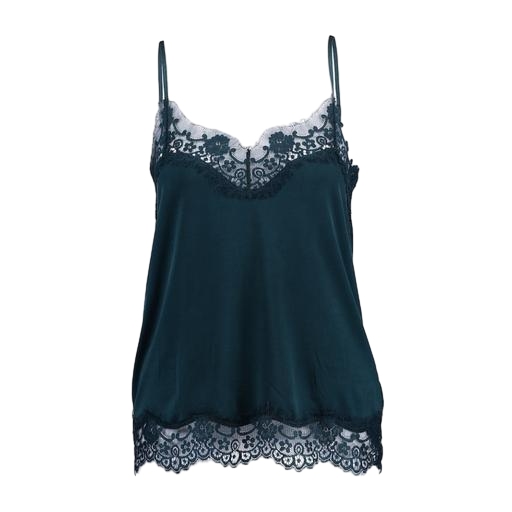
green lace-panel top, green camisole top, green women's cami, white background